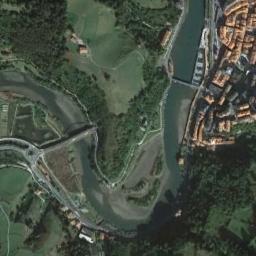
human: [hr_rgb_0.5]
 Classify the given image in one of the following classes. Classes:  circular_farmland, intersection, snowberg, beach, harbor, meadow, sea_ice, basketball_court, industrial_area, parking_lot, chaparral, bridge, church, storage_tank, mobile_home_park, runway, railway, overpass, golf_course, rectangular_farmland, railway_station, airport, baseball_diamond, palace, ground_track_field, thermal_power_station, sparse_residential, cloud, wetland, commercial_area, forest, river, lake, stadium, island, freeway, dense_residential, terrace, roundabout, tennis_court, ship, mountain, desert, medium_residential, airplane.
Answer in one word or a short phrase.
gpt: river